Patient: sex F, age 59
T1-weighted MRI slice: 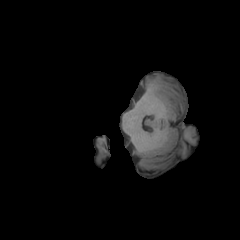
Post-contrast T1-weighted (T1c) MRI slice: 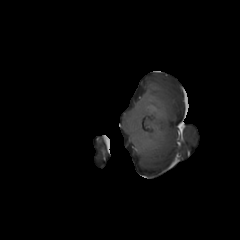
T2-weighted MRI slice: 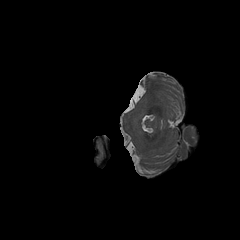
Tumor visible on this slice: no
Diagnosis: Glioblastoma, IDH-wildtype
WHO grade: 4